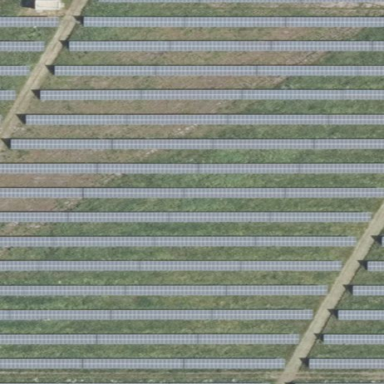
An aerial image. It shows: Solar power generator using photovoltaic method with solar photovoltaic panel types.